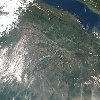
Label: land